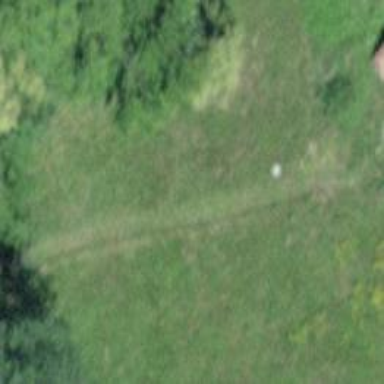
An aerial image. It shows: Path.